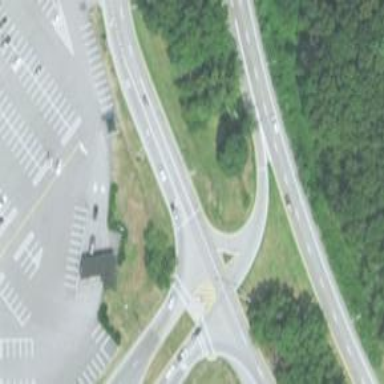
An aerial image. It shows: Primary link road with asphalt surface.